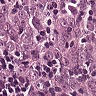
Metastatic tissue present: yes